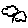
Label: cloud